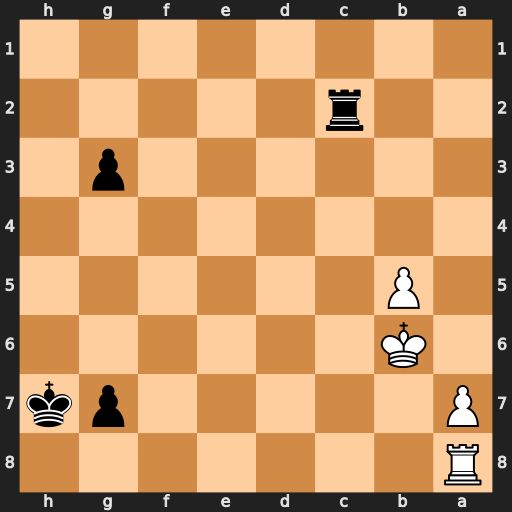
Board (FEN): R7/P5pk/1K6/1P6/8/6p1/2r5/8
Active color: b
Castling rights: -
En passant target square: -
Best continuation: g2 Rh8+ Kg6 a8=Q g1=Q+ Kb7 Qg2+